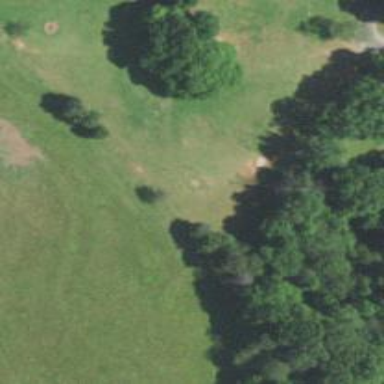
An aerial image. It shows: Disc golf hole.